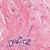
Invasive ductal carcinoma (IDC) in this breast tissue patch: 0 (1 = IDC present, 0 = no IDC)